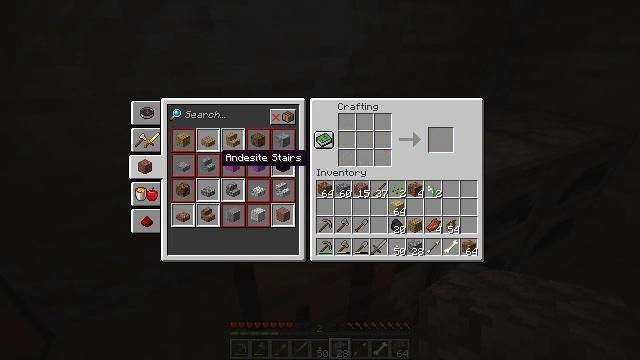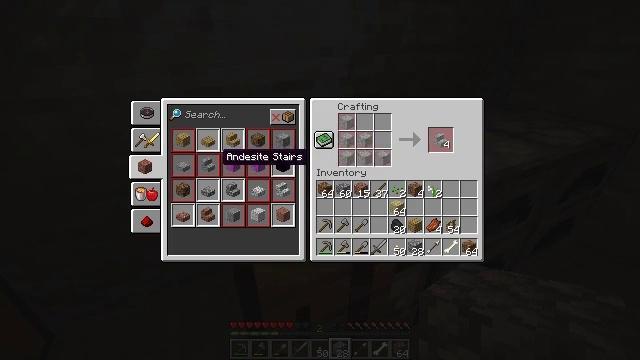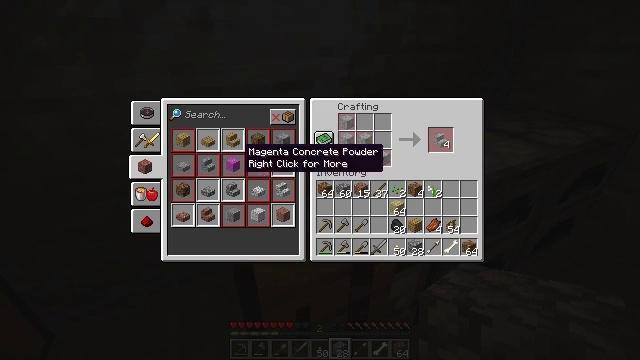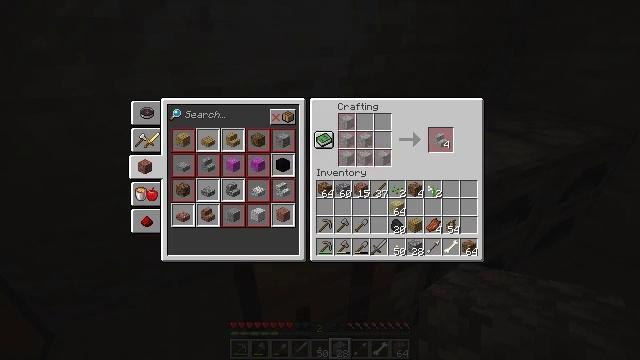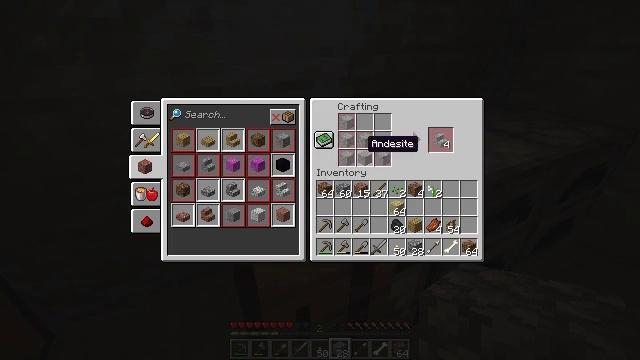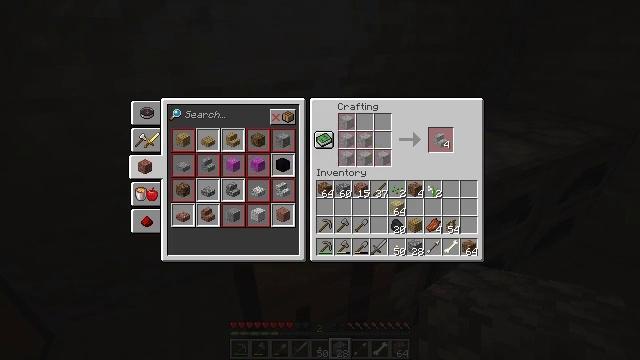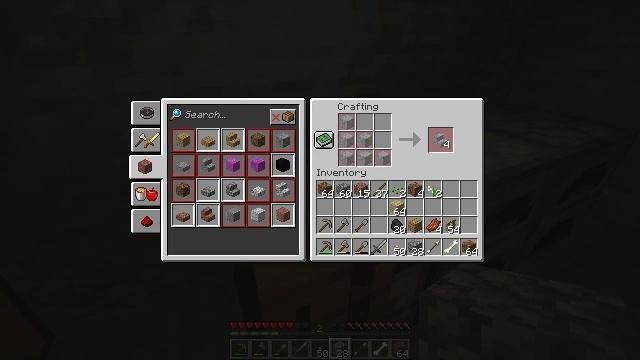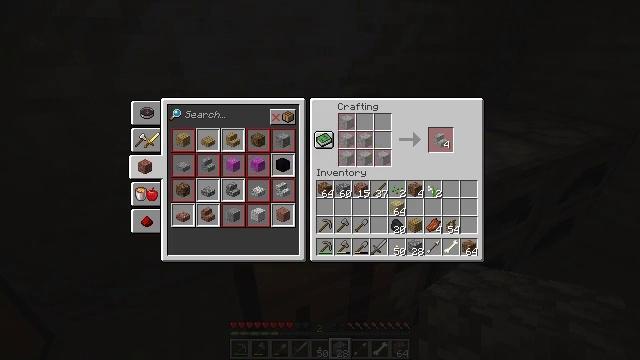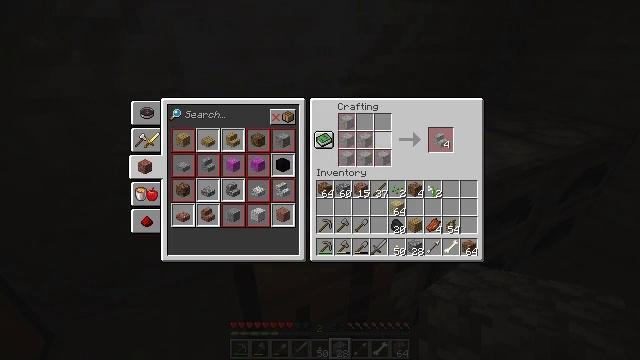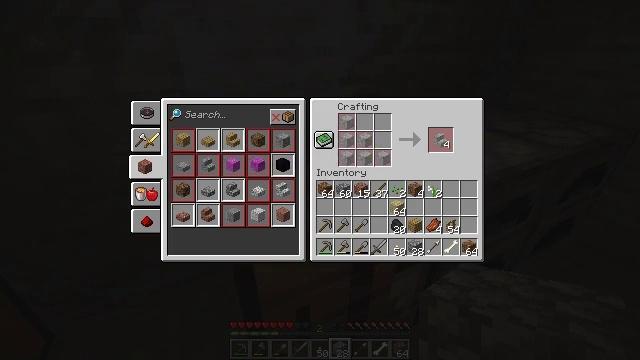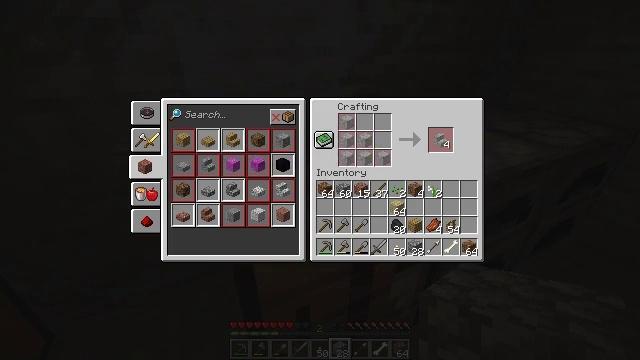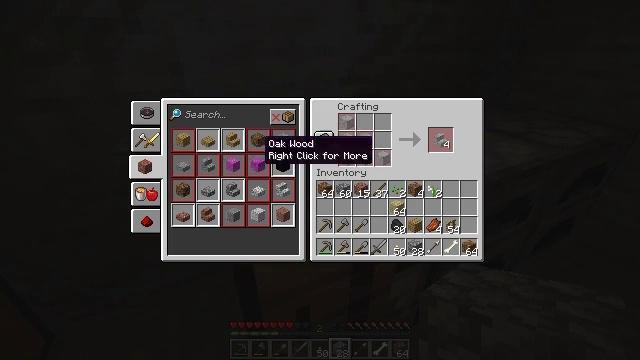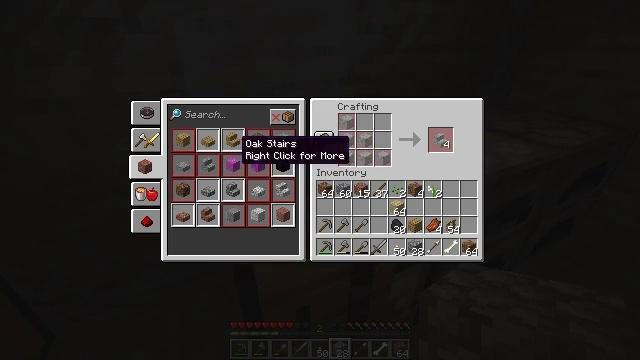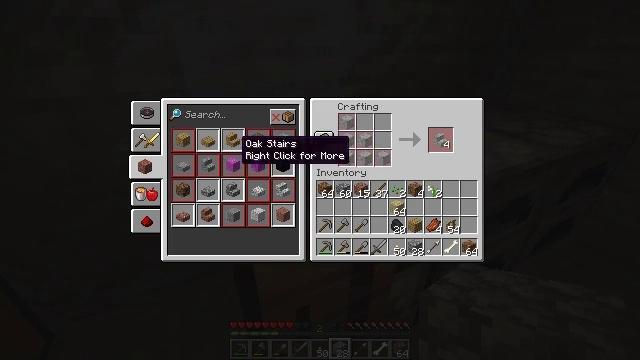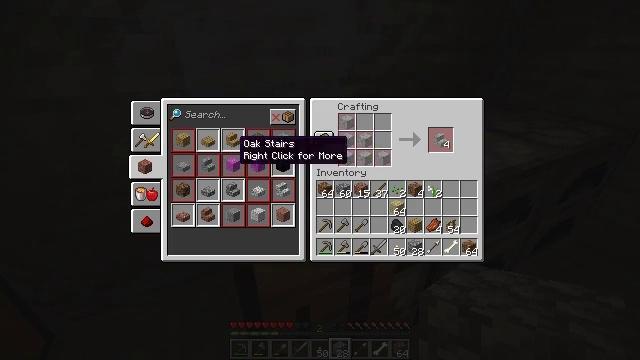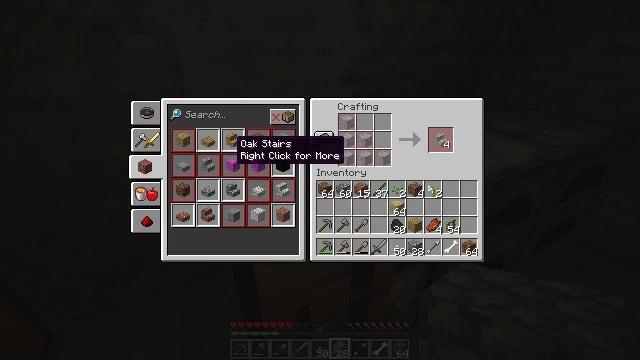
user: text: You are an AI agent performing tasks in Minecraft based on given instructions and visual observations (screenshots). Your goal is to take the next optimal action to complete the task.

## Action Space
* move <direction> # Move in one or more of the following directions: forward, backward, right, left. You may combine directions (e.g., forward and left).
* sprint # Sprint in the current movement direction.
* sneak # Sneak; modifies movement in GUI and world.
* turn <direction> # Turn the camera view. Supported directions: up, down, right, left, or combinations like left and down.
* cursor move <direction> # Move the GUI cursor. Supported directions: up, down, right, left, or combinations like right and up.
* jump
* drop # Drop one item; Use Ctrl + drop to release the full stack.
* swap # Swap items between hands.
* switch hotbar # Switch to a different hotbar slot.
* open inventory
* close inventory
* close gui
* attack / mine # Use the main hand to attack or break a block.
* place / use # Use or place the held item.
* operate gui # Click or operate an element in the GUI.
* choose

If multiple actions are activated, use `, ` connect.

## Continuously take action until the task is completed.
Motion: motion action
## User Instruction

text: Craft granite stairs.
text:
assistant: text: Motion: no_op
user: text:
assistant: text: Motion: cursor move right
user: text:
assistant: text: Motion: cursor move right
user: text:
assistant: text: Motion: cursor move right
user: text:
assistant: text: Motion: cursor move right
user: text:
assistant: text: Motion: cursor move right
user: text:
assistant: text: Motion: no_op
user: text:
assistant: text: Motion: cursor move left
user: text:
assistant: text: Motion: cursor move left
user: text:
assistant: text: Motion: cursor move left and down
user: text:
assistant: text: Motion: cursor move left
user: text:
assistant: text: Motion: cursor move left
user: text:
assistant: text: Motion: no_op
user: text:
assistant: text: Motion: no_op
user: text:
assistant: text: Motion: no_op
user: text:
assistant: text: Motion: cursor move left and down
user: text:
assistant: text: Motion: cursor move left
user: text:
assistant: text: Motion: no_op
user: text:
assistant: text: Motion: no_op
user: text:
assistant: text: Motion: cursor move right
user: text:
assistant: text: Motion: cursor move right
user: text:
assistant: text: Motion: cursor move right
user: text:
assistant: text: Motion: cursor move right
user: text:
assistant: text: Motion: cursor move right
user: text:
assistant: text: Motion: cursor move right
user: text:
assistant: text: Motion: cursor move right
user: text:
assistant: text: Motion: no_op
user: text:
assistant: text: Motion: cursor move left
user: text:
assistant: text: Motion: cursor move left
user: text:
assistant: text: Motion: cursor move left